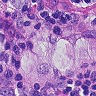
Metastatic tissue present: yes